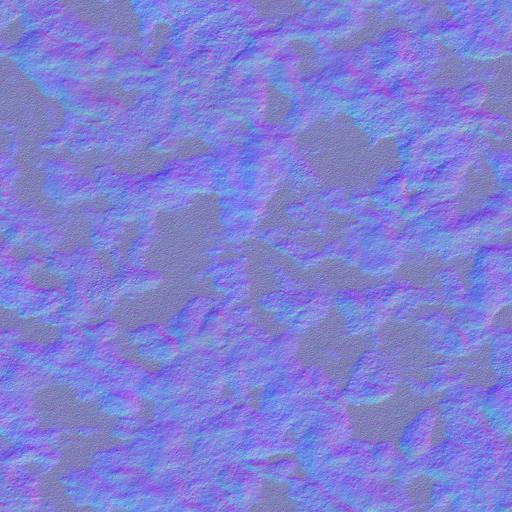
dirt dirty ground sand